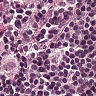
Metastatic tissue present: yes